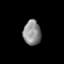
Tissue: skin
Cell type: Epithelial cells
Senescence score: 0.2732
Nuclear area (px): 428
Mean DAPI intensity: 140.799